Question: I have amounts with decimals (300.11 and 9801.98), I export them Excel and everything is fine.
But sometimes I have amounts with trailing zeros, and I want to keep those zeros when exporting? For example 300.00 becomes 300 when exporting to Excel. How can I fix this?
This is the code right before the export happens.
AmountCCC is of type double.
'''
row.Amount = row.AmountCCC.ToString(CultureInfo.InvariantCulture);
'''
---
See in the screenshot how the records are exported.

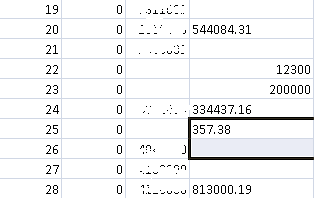
Answer: You can use 'N2'
'''
row.AmountCCC.ToString("N2", CultureInfo.InvariantCulture);
'''
<URL>